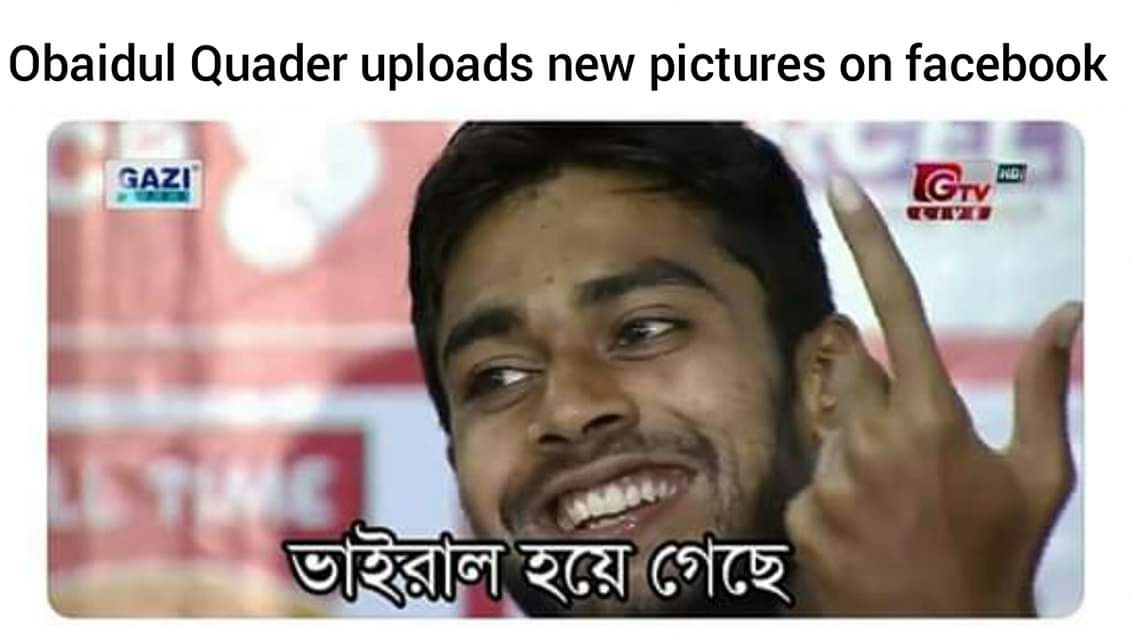
Caption: Obaidul Quader uploads new pictures on facebook    ভাইরাল হয়ে গেছে
Label: non-hate